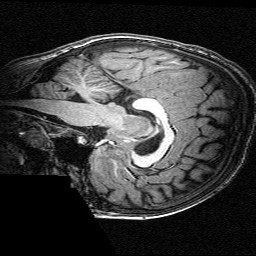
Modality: T1w
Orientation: sagittal
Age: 9
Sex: male
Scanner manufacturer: siemens
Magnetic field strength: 3 T
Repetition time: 2.3 s
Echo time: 0.00336 s